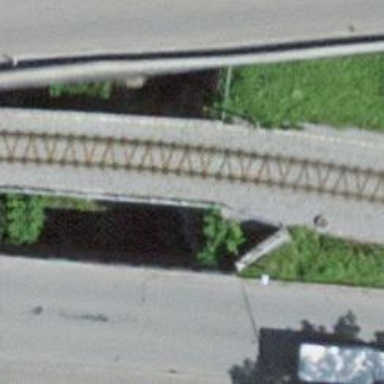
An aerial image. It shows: Railway bridge with electrified tracks and single rail.